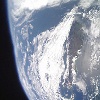
Label: cloud